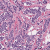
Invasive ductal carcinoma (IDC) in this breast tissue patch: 1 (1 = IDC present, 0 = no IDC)